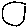
Label: circle